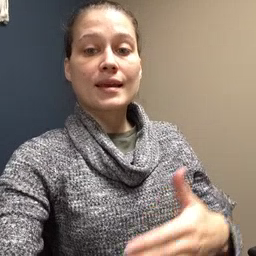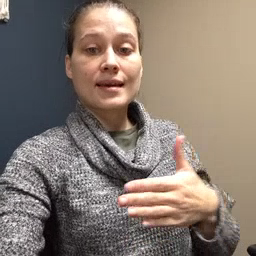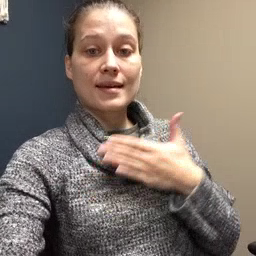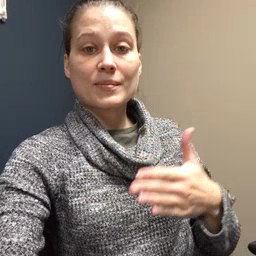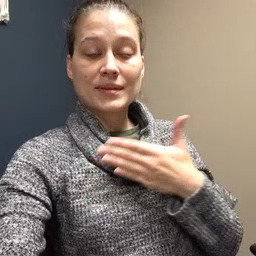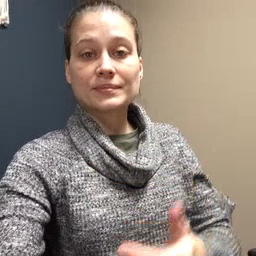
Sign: happy